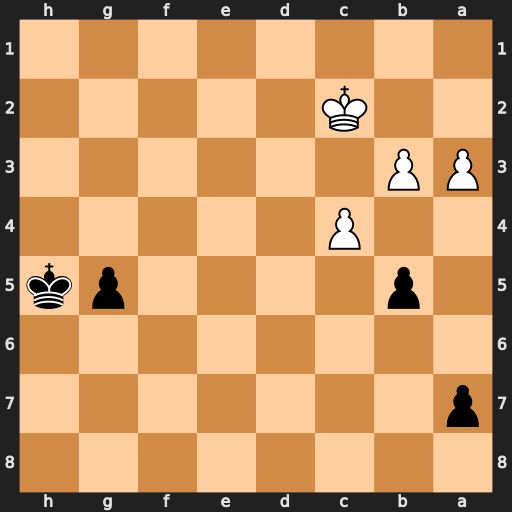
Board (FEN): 8/p7/8/1p4pk/2P5/PP6/2K5/8
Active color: b
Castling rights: -
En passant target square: -
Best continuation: bxc4 bxc4 Kg4